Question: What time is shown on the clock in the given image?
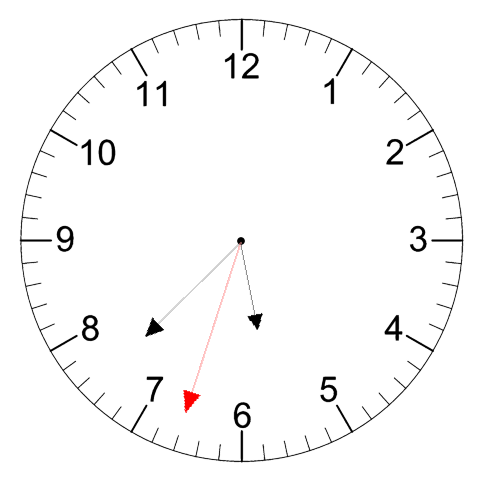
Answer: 05:37:33